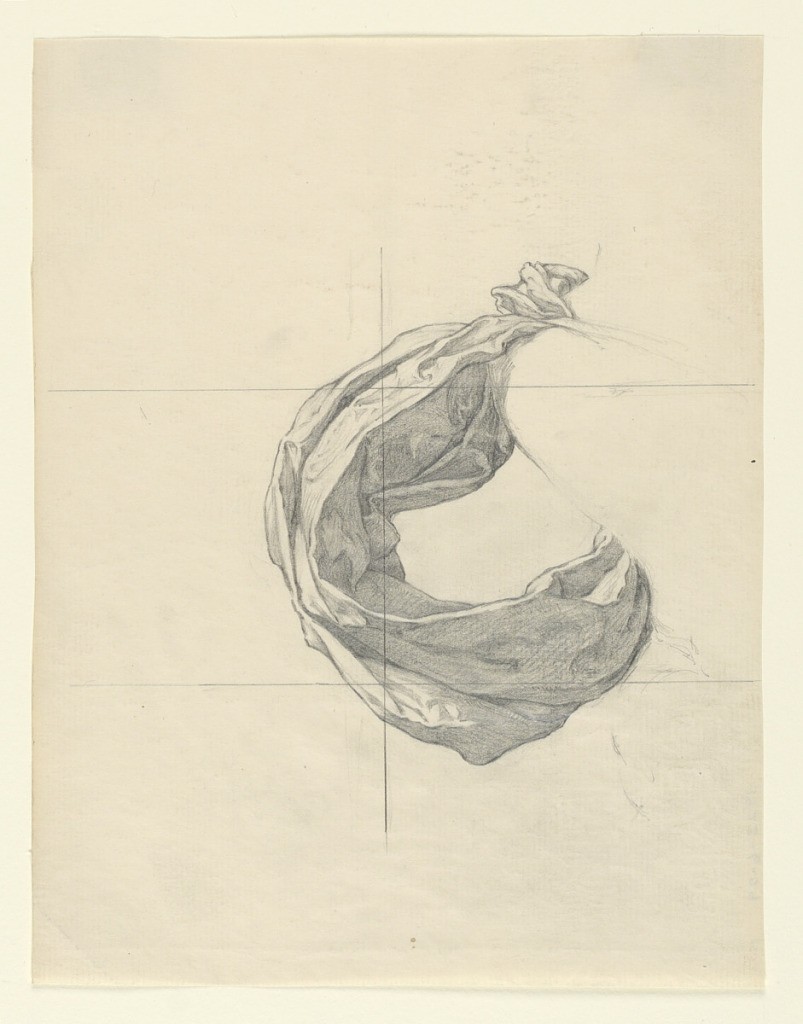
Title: Study for "Commerce," "Passing Commerce Pays Tribute to the Port of Cleveland," United States Custom House, Cleveland, OH
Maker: Kenyon Cox, American, 1856–1919
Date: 1909
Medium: Graphite on paper
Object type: Drawing
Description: Detailed sketch of a piece of drapery as it is caught by a shoulder strap. The paper is squared for transferring the image.